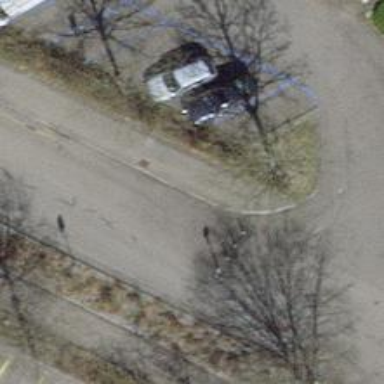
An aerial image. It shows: Bollard barrier.